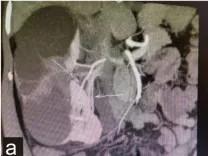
(A) CTU shows the right duplex kidney was accompanied by severe upper group hydronephrosis with minimal contrast uptake.
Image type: radiology (ct)